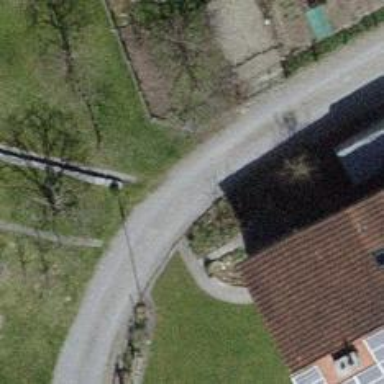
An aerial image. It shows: Residential road with pebblestone surface.